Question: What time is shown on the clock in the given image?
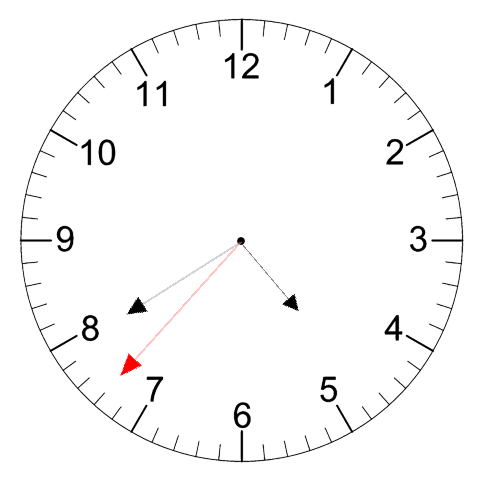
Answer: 04:39:37